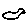
Label: bird